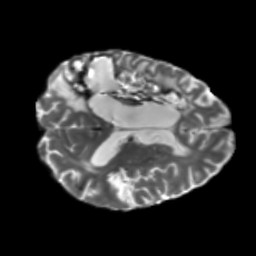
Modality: T2w
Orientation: axial
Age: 56
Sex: male
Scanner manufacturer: siemens
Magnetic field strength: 3 T
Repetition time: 5.25 s
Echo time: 0.08 s